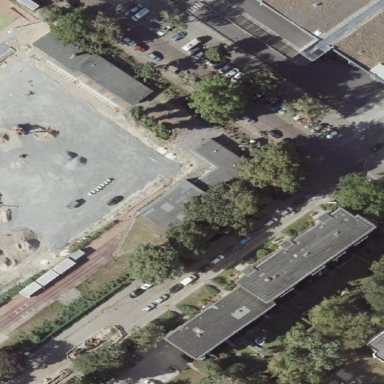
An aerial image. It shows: Sports centre building.